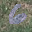
Label: 6